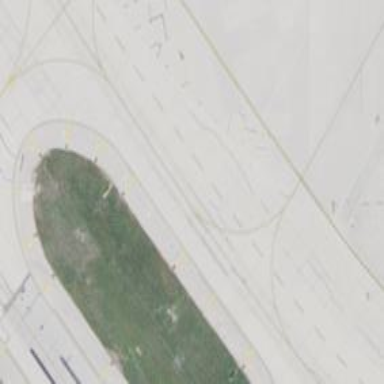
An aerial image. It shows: Image of taxiway at airport.